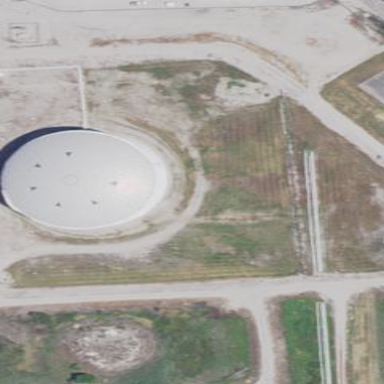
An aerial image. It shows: Storage tank which is man-made.